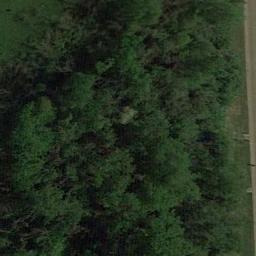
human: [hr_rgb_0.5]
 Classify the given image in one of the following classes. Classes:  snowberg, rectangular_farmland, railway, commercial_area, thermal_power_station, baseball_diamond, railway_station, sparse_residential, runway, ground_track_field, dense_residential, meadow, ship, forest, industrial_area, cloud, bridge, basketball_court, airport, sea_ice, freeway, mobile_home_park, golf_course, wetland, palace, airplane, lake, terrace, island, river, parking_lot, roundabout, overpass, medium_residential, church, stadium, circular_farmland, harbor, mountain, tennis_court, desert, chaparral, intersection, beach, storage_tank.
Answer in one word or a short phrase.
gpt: forest